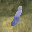
Label: 1